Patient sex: M
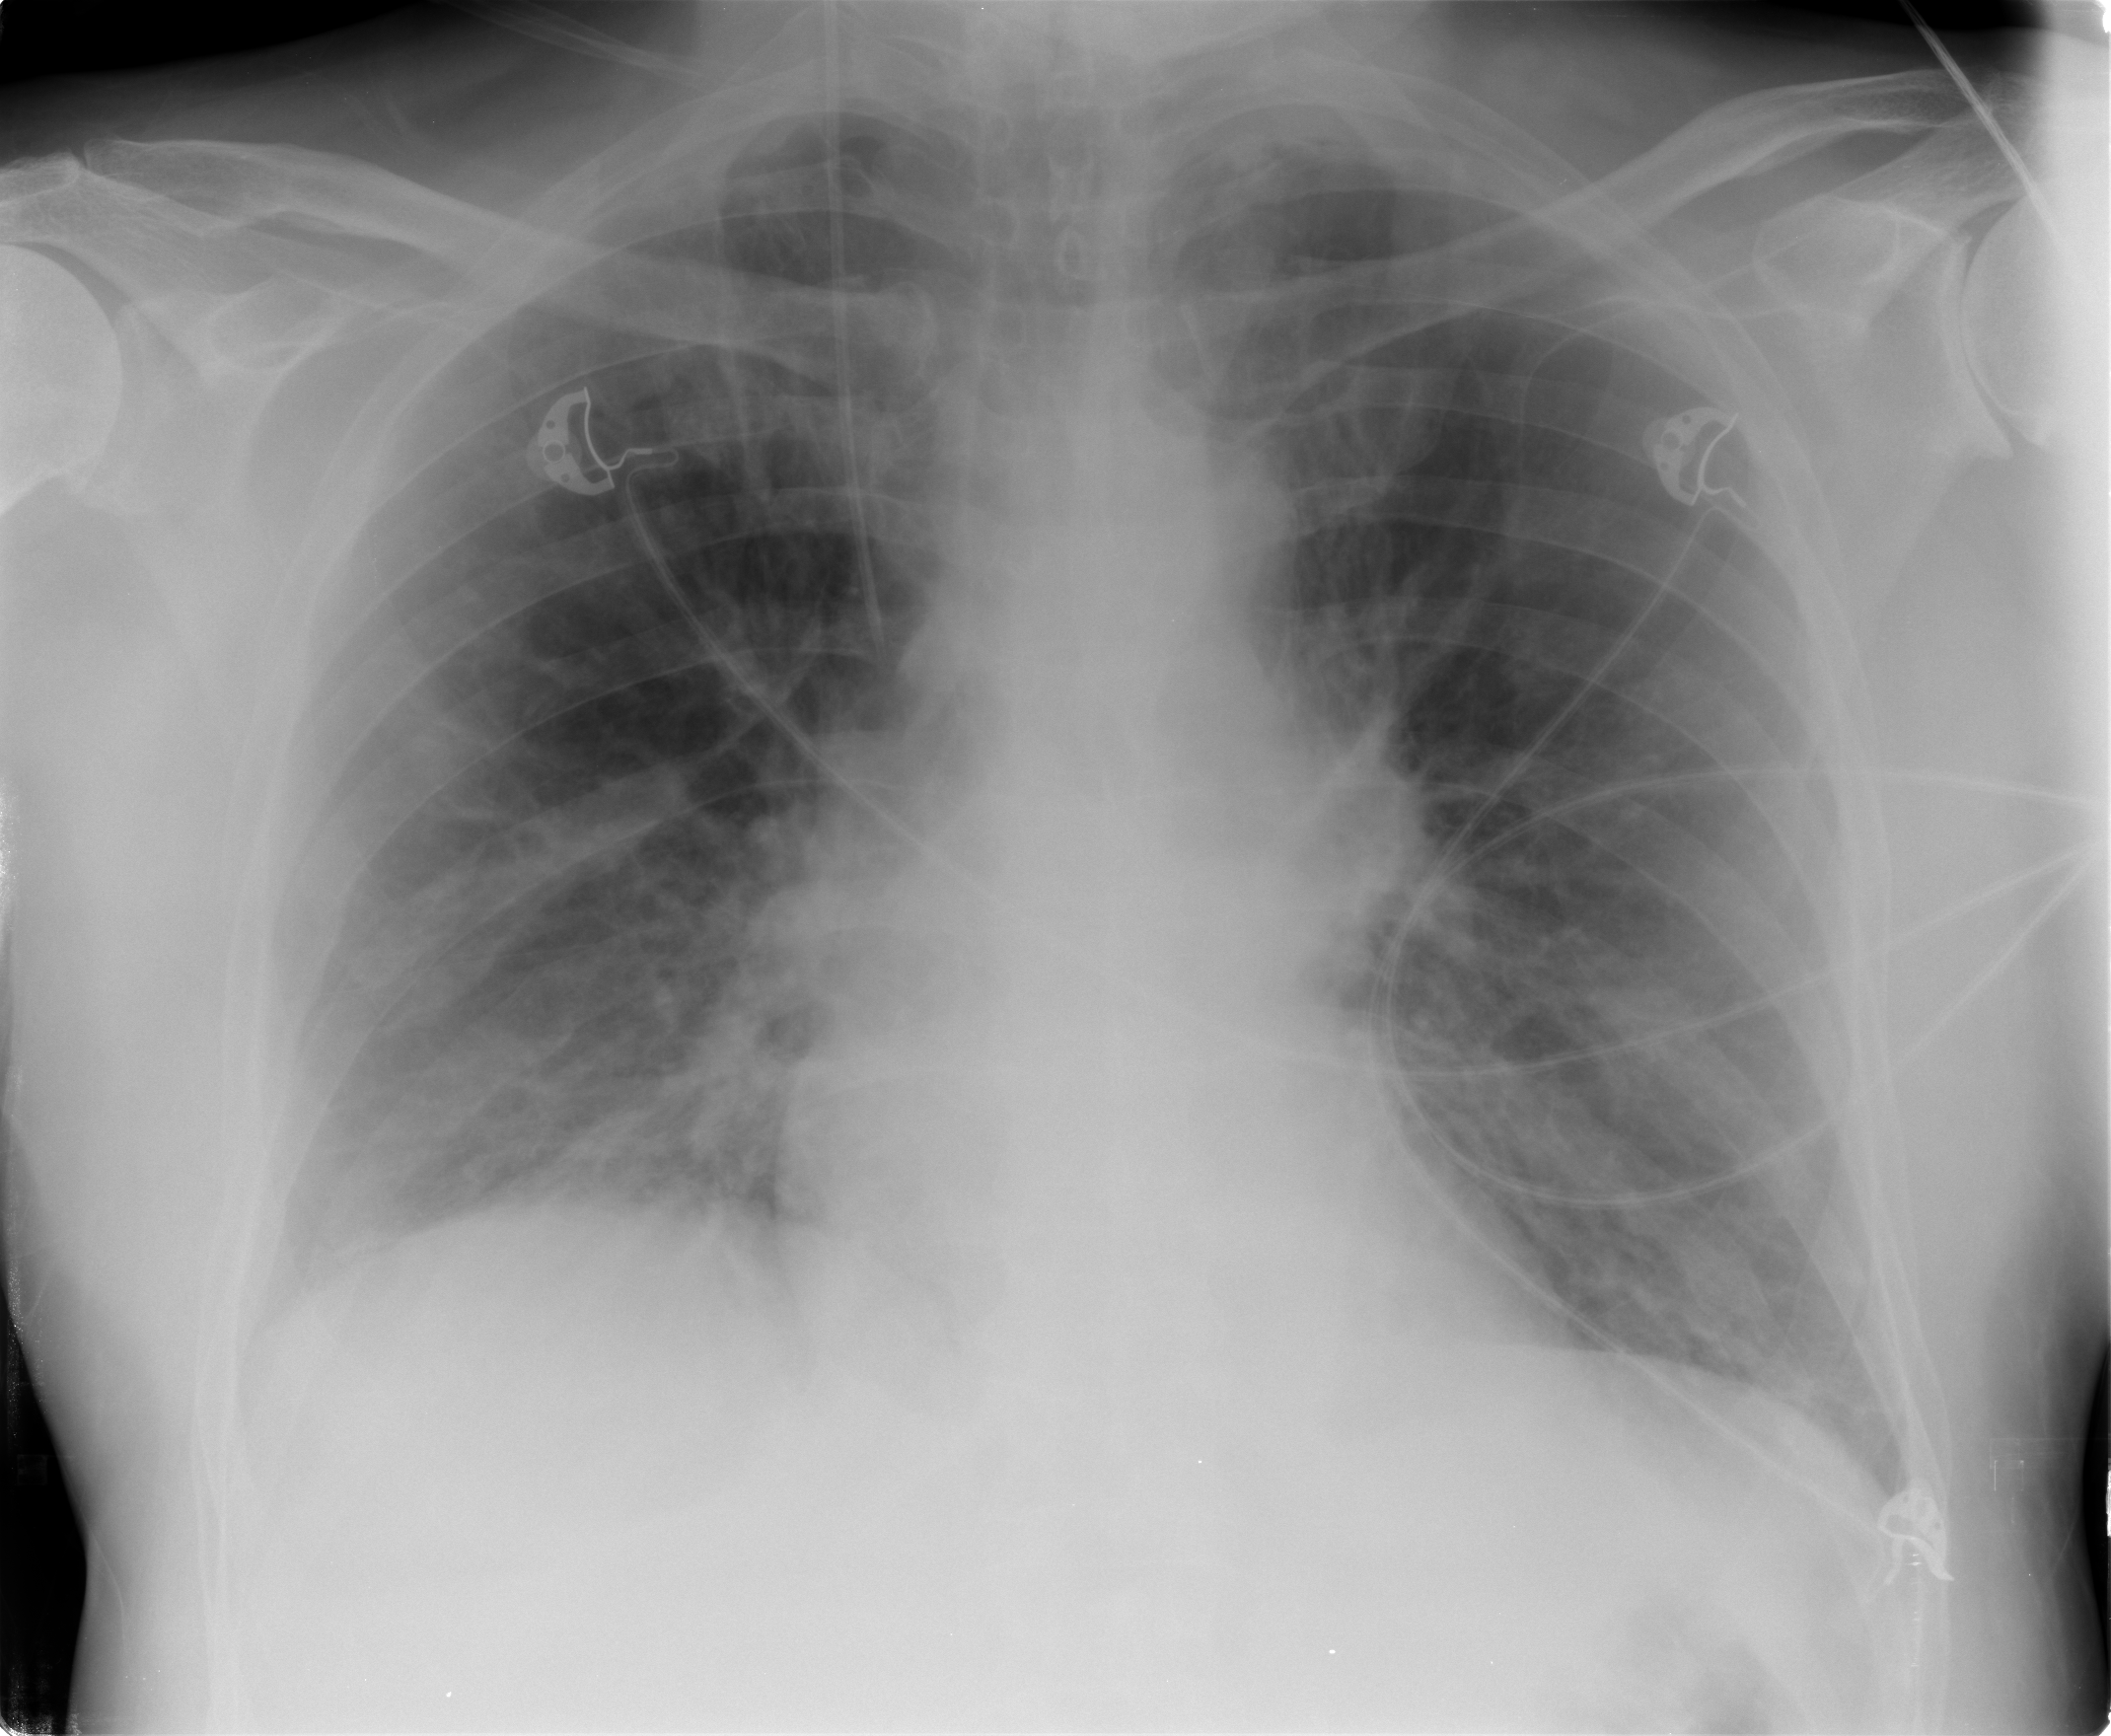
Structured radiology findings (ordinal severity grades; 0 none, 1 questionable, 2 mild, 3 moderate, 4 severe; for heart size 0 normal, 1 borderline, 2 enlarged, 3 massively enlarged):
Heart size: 0
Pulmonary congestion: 0
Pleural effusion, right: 1
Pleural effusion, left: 0
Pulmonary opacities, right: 2
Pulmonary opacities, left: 0
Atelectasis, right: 2
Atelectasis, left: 2